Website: crate-barrel
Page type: customer-info-address
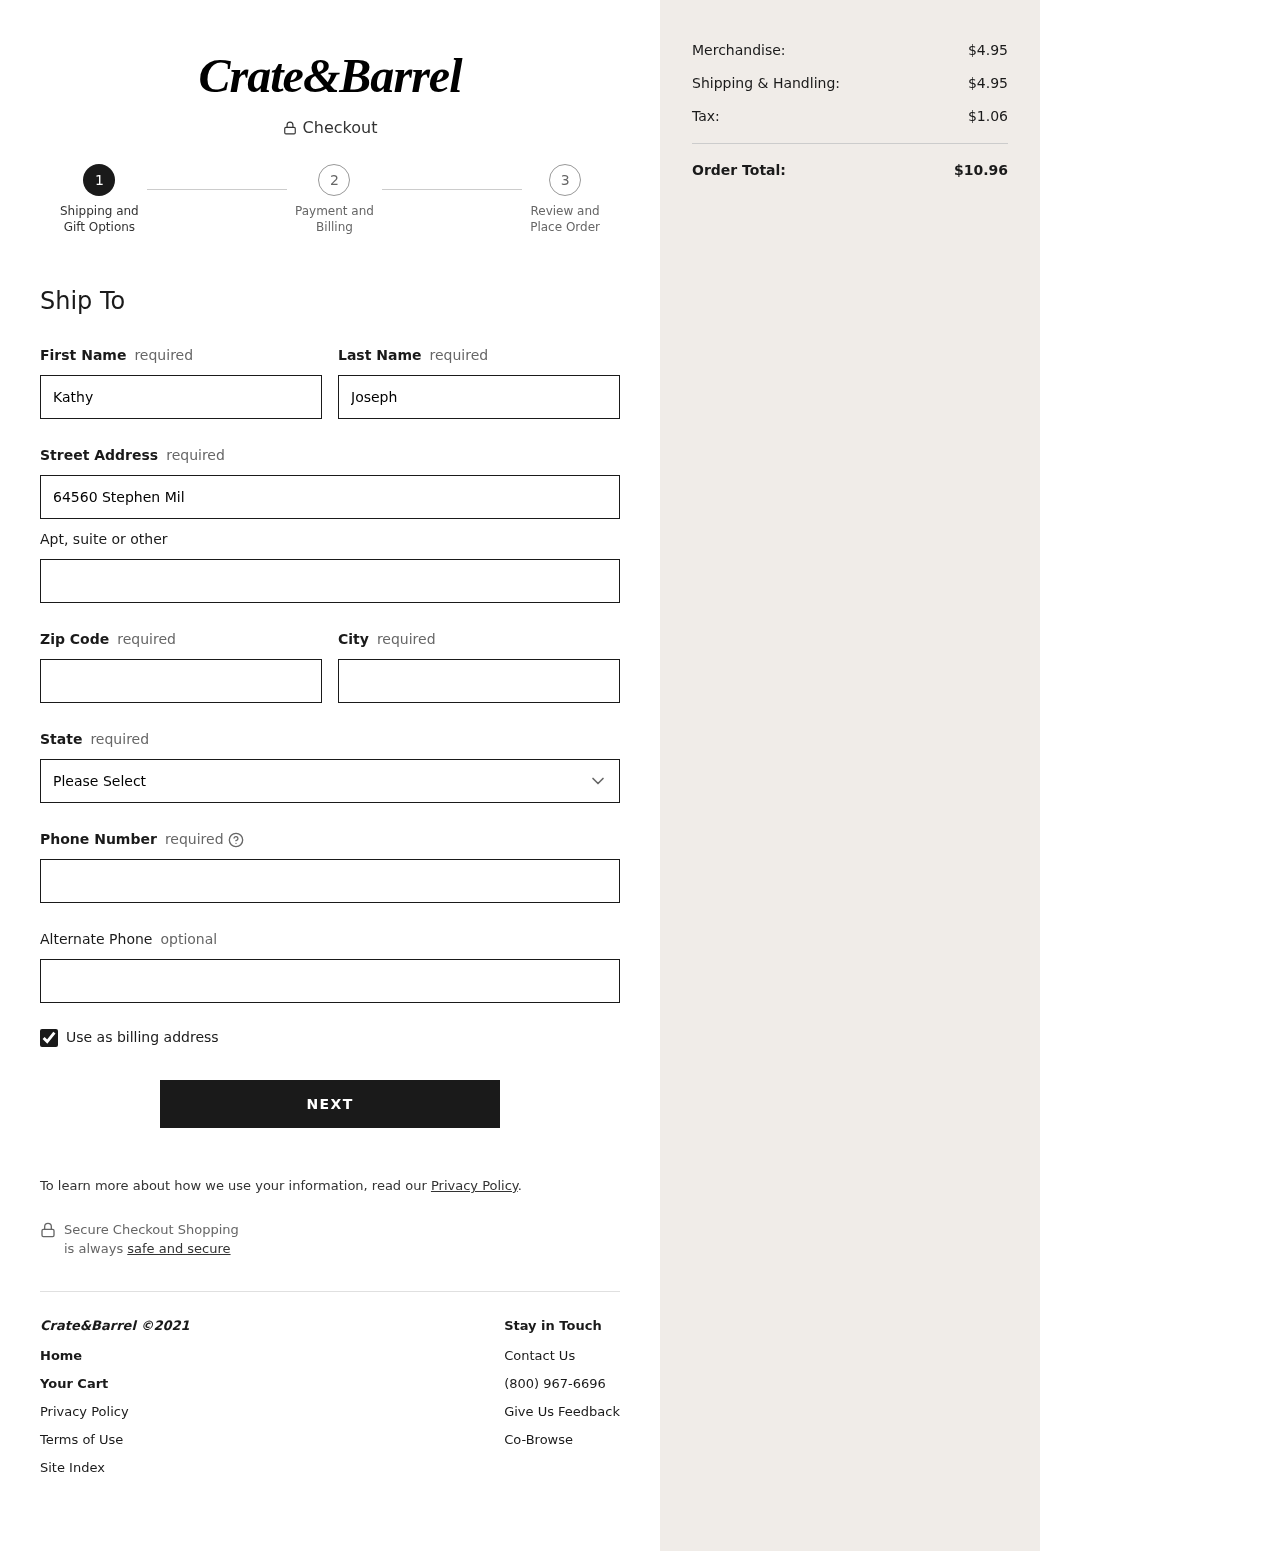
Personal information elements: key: PII_STATE
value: Maine
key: PII_FIRSTNAME
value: Kathy
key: PII_LASTNAME
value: Joseph
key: PII_STREET
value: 64560 Stephen Mill Apt. 113
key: PII_STREET2
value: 57095 Parker Dam
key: PII_POSTCODE
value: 07626
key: PII_CITY
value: Tomton
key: PII_PHONE
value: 5568723085
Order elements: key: ORDER_SUBTOTAL
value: $4.95
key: ORDER_SHIPPING_COST
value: $4.95
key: ORDER_TAX
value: $1.06
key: ORDER_TOTAL
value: $10.96